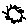
Label: sun